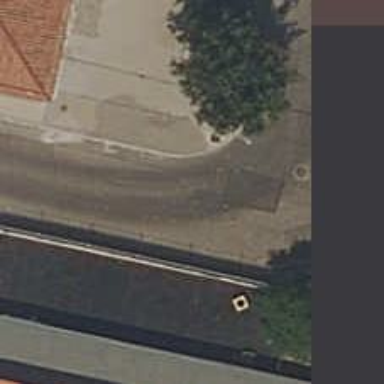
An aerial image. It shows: Pedestrian road paved with paving stones.